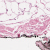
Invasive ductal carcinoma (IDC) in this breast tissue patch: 0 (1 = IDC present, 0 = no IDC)